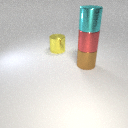
large red metal cylinder below large cyan metal cylinder